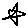
Label: star